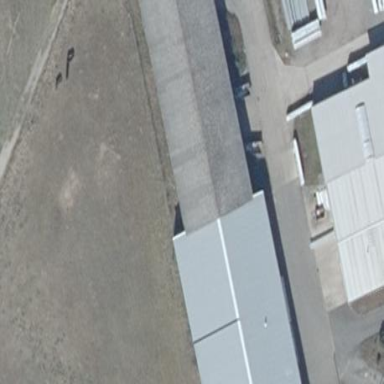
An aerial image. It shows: Industrial building.